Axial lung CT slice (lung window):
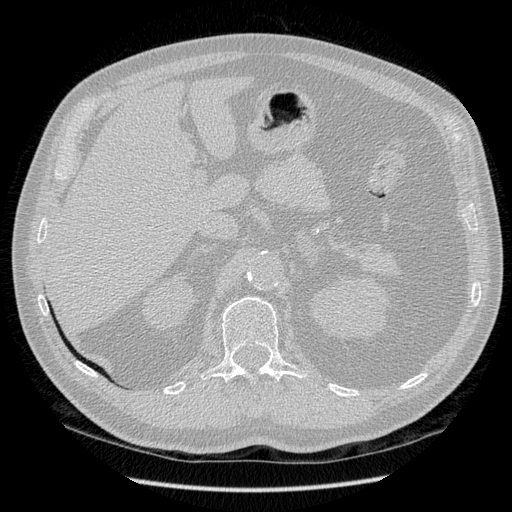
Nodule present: no